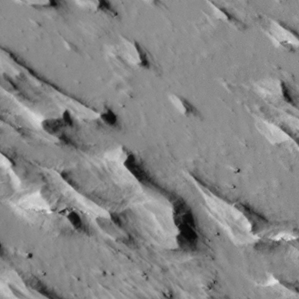
Label: non_frost